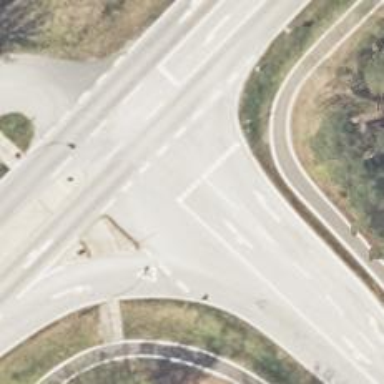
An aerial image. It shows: Road with "give way" sign.